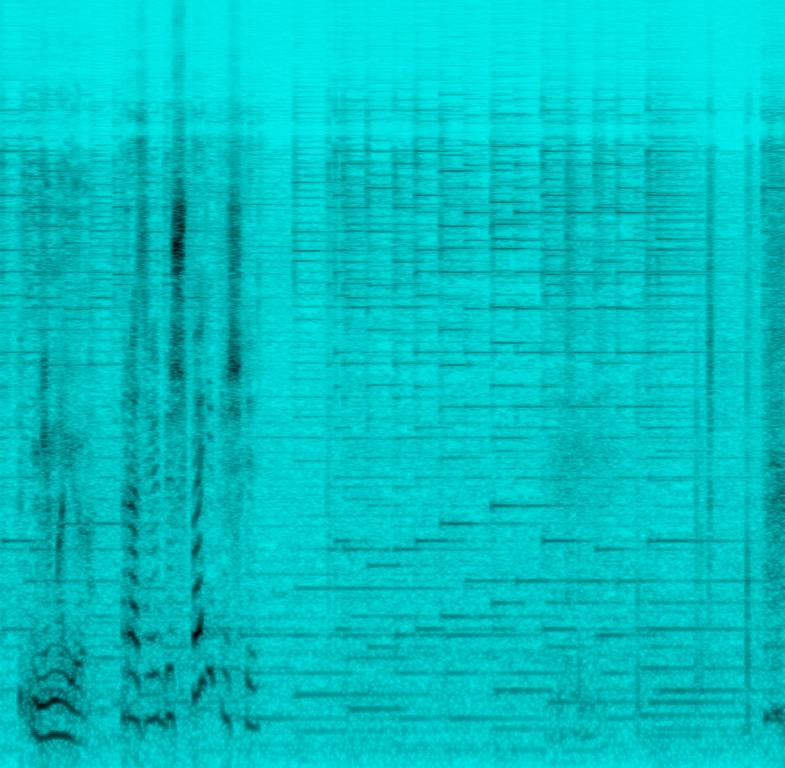
Male and female voice over with harpsichord in the background playing. The woman chuckles.